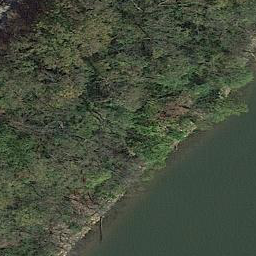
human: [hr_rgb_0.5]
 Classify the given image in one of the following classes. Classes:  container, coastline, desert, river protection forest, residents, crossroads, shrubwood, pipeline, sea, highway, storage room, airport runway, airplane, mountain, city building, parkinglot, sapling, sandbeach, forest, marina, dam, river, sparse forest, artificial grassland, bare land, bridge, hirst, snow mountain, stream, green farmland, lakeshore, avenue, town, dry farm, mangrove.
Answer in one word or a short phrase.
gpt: river protection forest